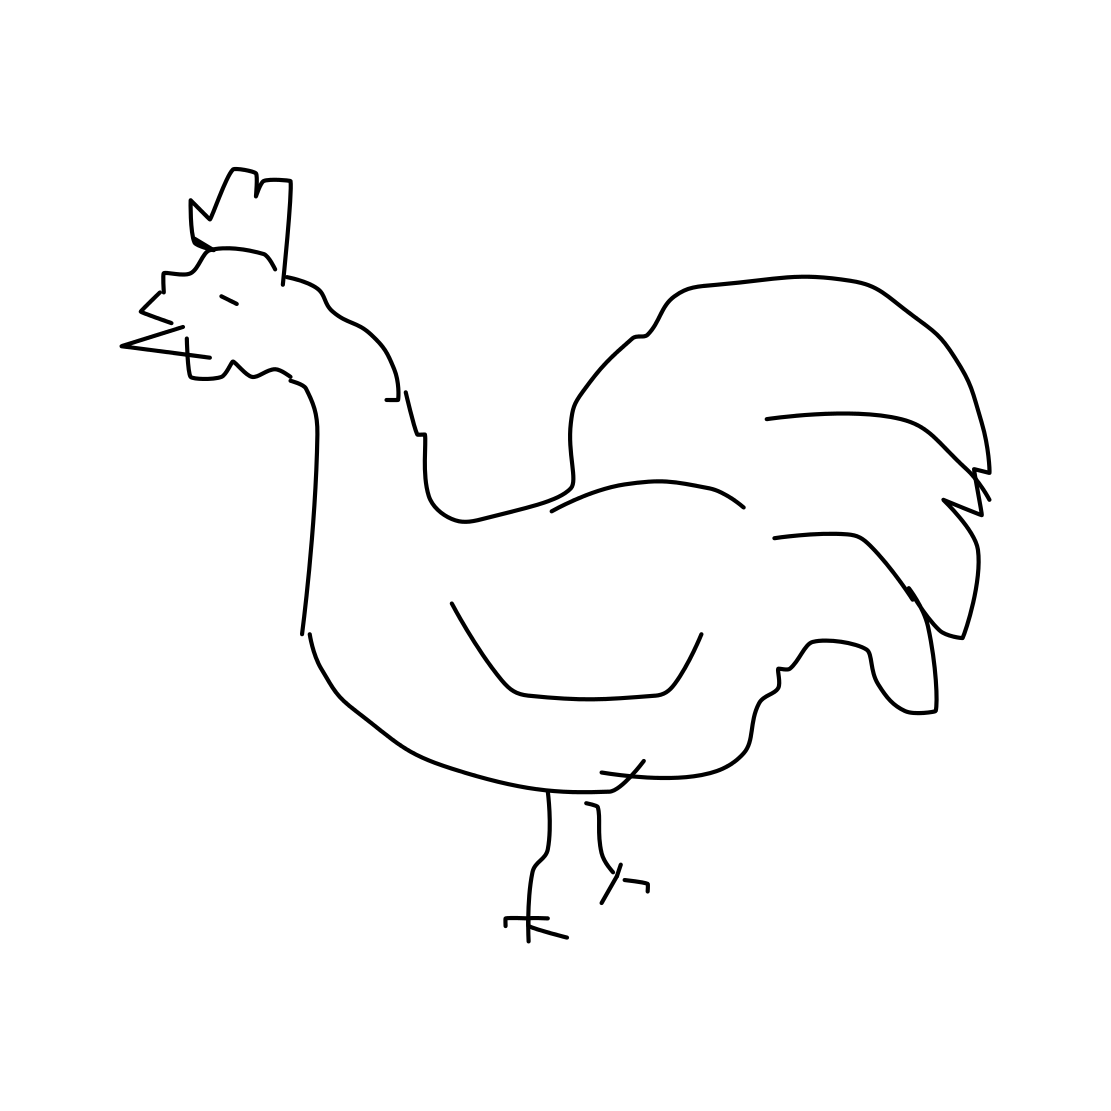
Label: rooster